Question: I found this formula to use to turn MS into Seconds but it was written for Excel 2002 and i am using 2010.
'''
=CONCATENATE(TEXT(INT(B1/1000)/86400,"hh:mm:ss"),".",B1-(INT(B1/1000)*1000))
'''
Here are a few examples of what I am trying to take from MS to Seconds
'''
25188
59125
64092
19115
26416
'''
I will be honest i am not very good with Excel formulas so any help would be great. I have taken a screen shot of the error that i am getting with the above formula.

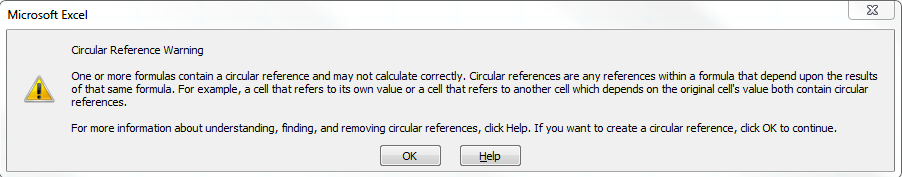
Answer: It works fine in Excel 2010. You just can't put this formula in cell B1.
If you put a number in B1 and this formula in any other cell, it will work.
You're getting a circular reference warning because the formula refers to cell B1, which is the cell the formula is in.